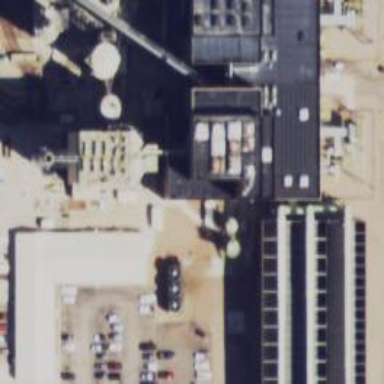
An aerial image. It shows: Steam turbine generator.